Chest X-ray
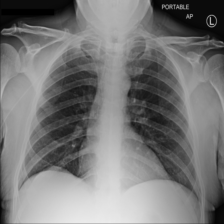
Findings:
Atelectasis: negative
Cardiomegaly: negative
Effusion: negative
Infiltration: negative
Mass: negative
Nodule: negative
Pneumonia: negative
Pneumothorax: negative
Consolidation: negative
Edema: negative
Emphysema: negative
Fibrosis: negative
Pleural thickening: negative
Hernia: negative